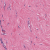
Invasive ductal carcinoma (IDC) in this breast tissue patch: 0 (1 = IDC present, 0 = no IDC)